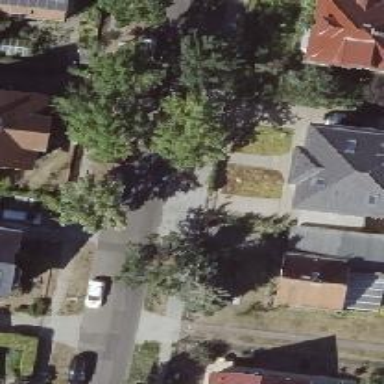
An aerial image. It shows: Avenue of deciduous broadleaved trees.